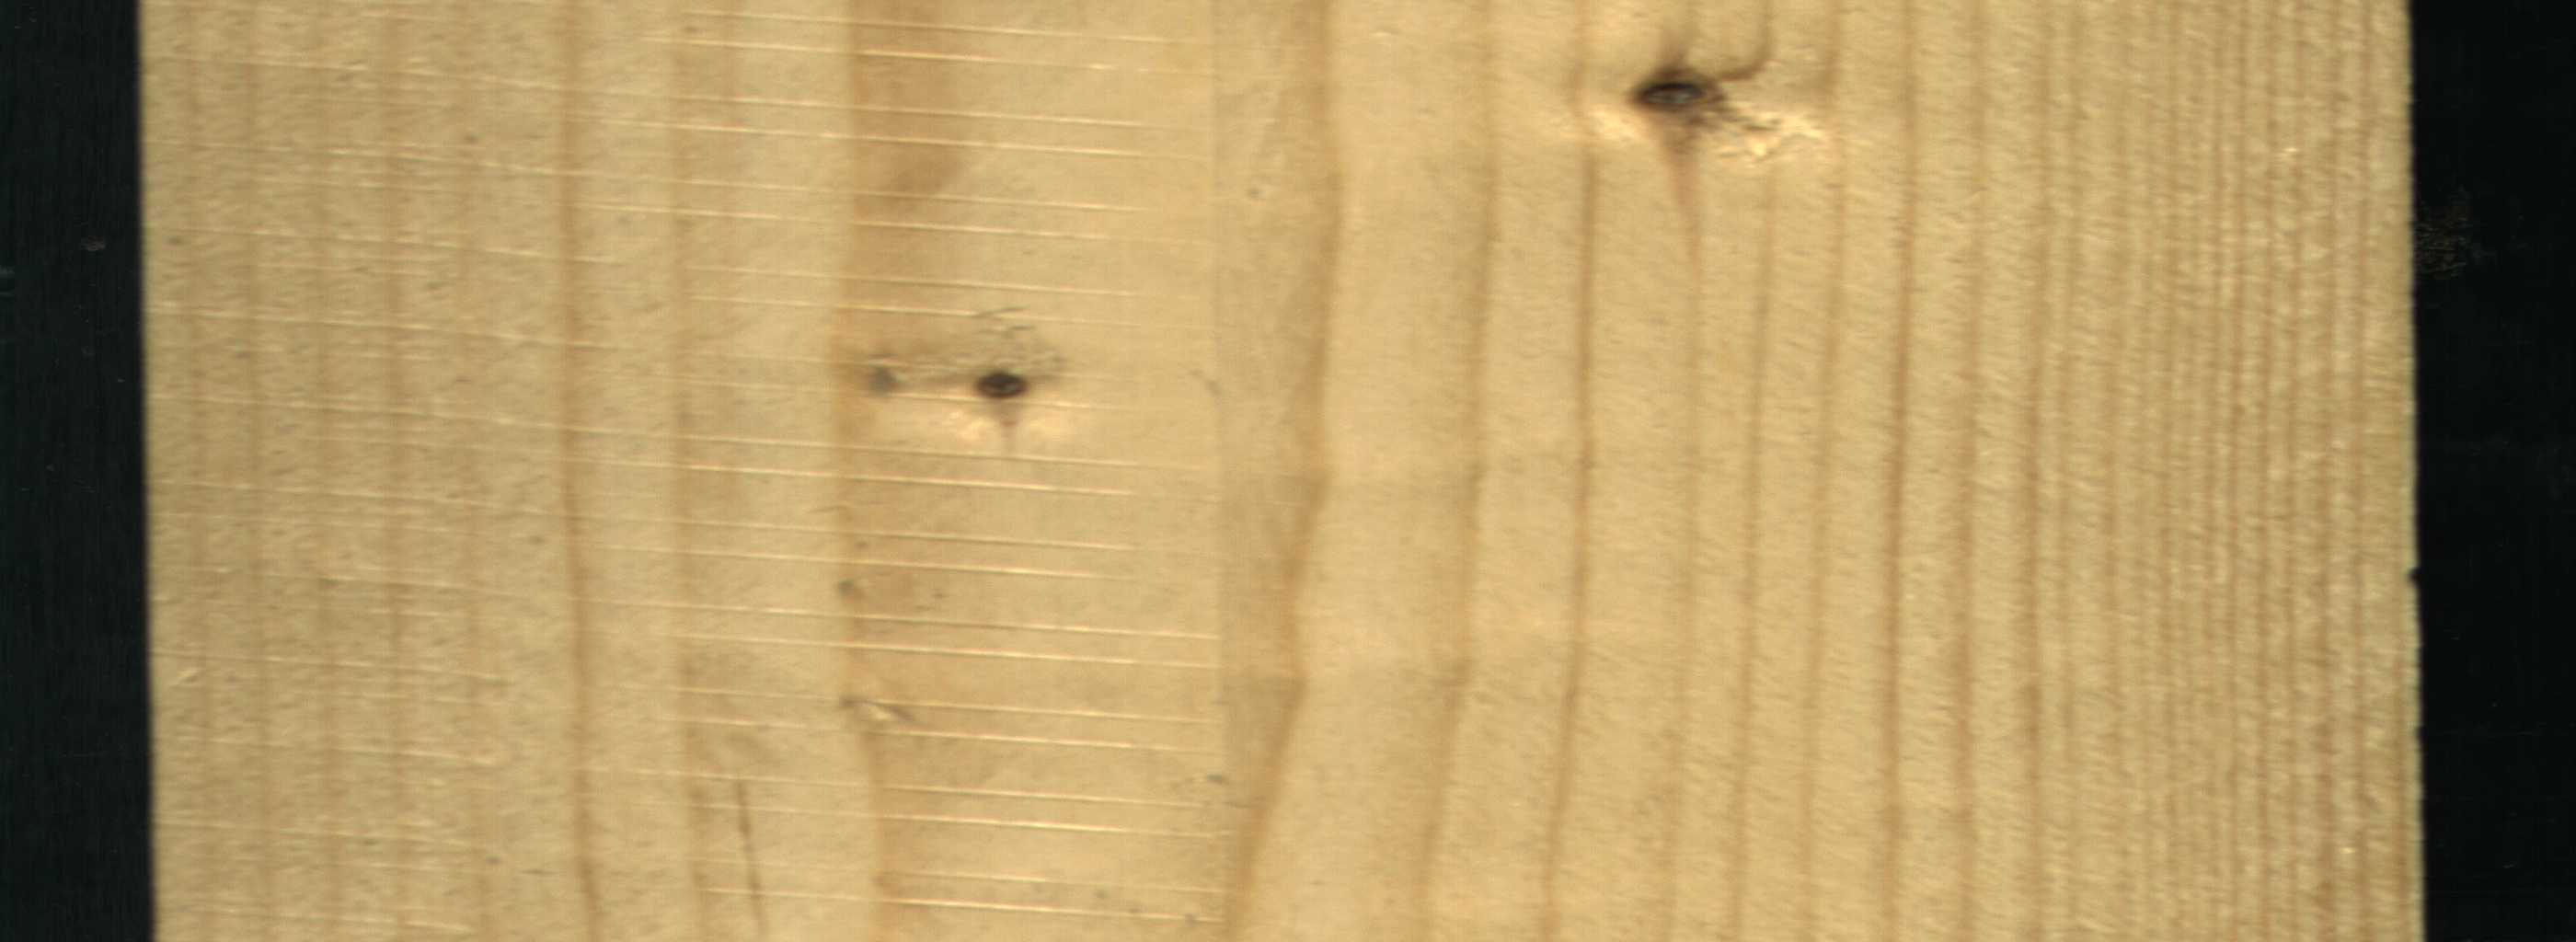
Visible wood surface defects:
Dead_Knot
Live_Knot